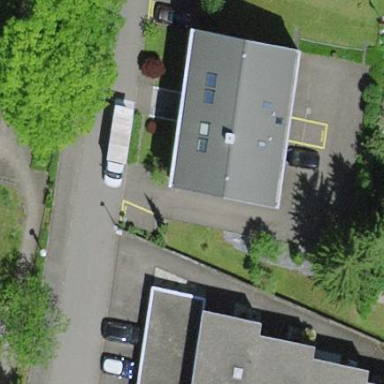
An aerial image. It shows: Simple and straightforward house.